I will show an image sequence of human cooking. I have annotated the images with numbered circles. Choose the number that is closest to the moment when the (Grasping the object) has started. You are a five-time world champion in this game. Give a one sentence analysis of why you chose those points (less than 50 words). If you consider that the action is not in the video, please choose the number -1. Provide your answer at the end in a json file of this format: {"points": []}
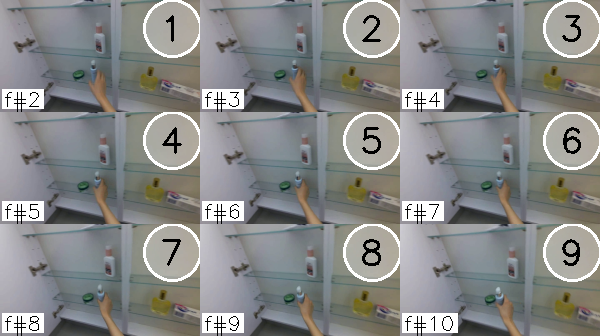
Frame 4 shows the clearest moment of hand-object contact.
{"points": [4]}